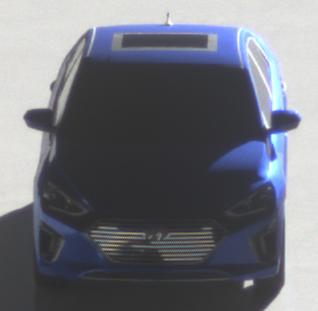
Make: Hyundai
Model: IONIQ Hybrid
Detailed model: IONIQ (AE) Hybrid
Model produced from: 2016/10
Model produced until: 2018/08
Doors: 5
Color: blue
Road condition: wet road
Daytime: morning or afternoon
Contrast: high contrast